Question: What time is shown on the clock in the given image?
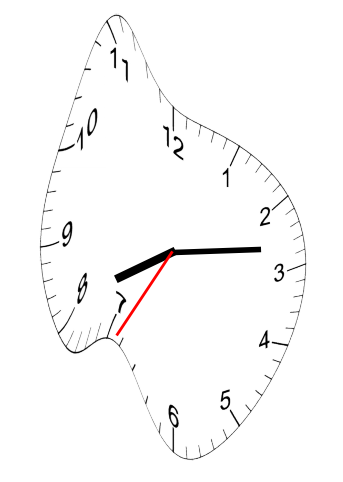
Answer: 08:13:35